Chest X-ray:
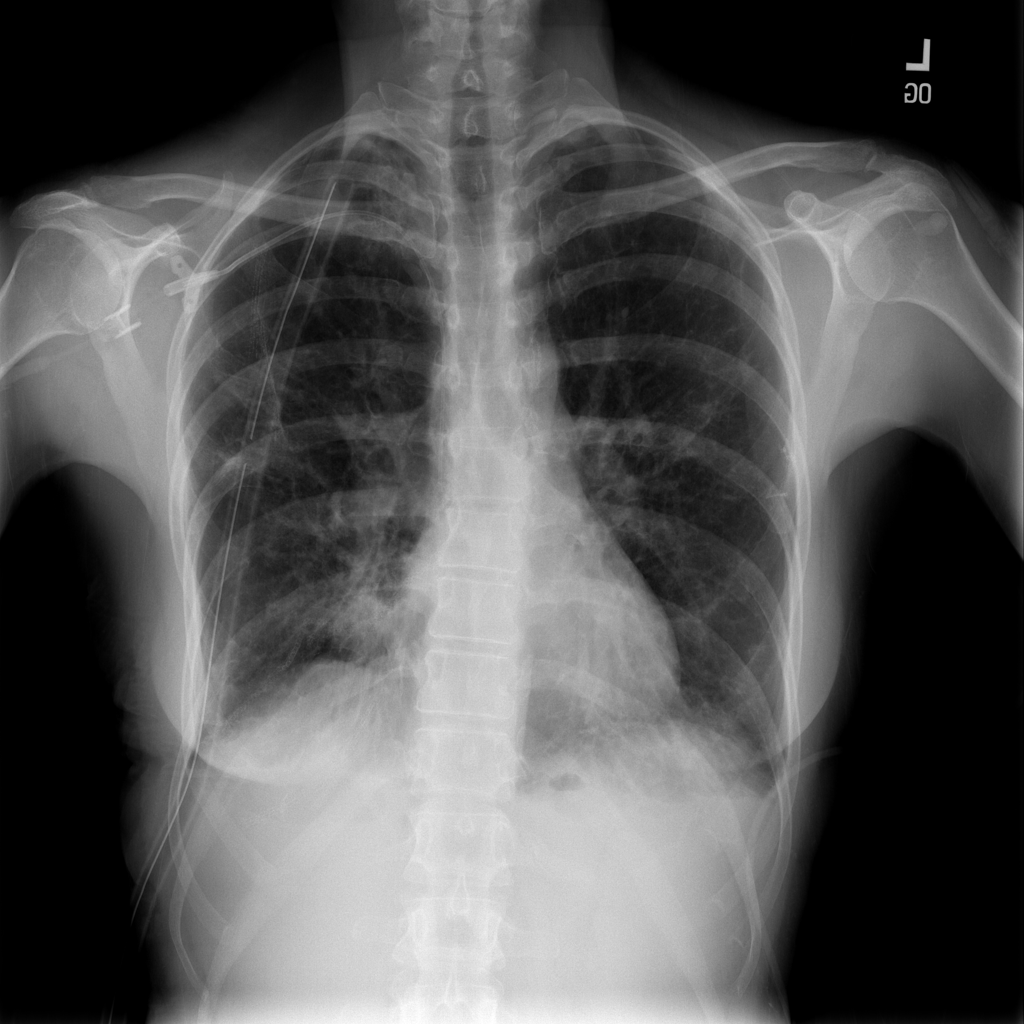
Findings: Consolidation, Effusion
No abnormal finding: no